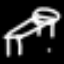
Label: bed